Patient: sex M, age 78
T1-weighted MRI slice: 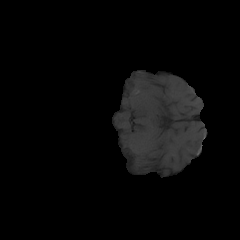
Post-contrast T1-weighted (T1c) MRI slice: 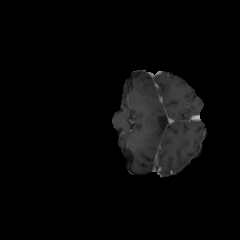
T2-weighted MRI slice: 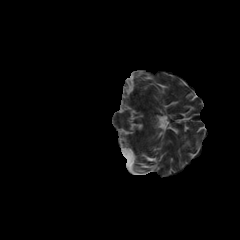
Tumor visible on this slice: no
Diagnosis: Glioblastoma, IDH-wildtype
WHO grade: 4